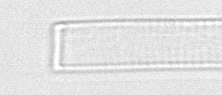
Label: Dactyliosolen_blavyanus